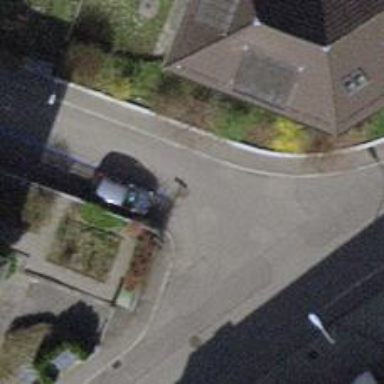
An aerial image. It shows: Residential road with asphalt surface and sidewalk on the left side.